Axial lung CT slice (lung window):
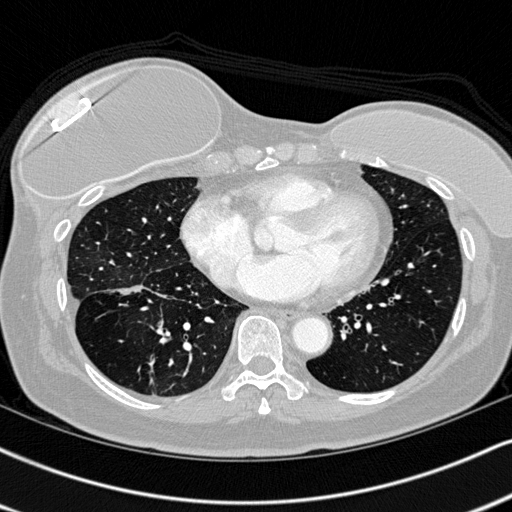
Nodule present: no